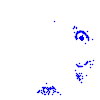
Particle: electron